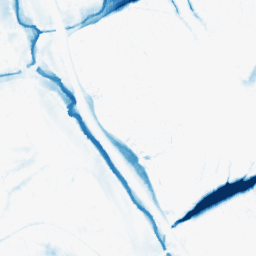
Category: morphological
Decomposition family: morphological_ellipse
Decomposition parameters: operation: closing
width: 30
height: 20
Upsampling method: lanczos
Upsampling parameters: scale: 2
Upsampling scale: 2